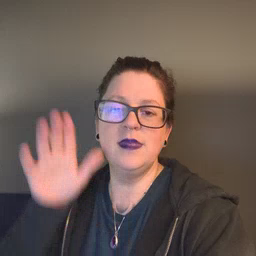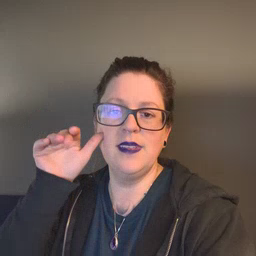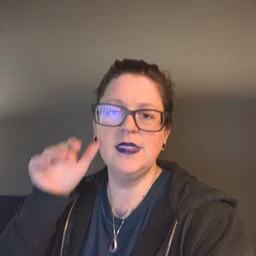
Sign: donkey